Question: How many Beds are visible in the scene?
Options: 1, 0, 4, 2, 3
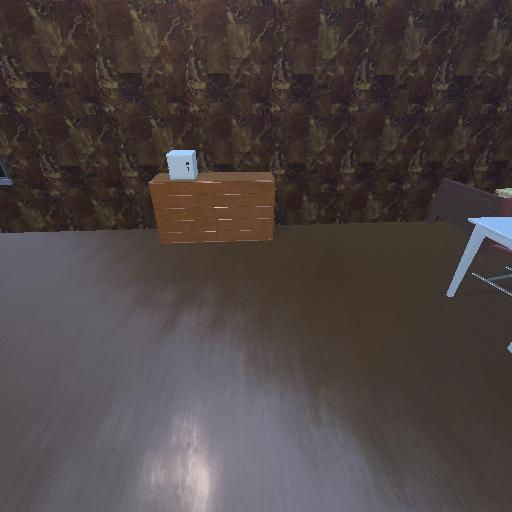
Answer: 1